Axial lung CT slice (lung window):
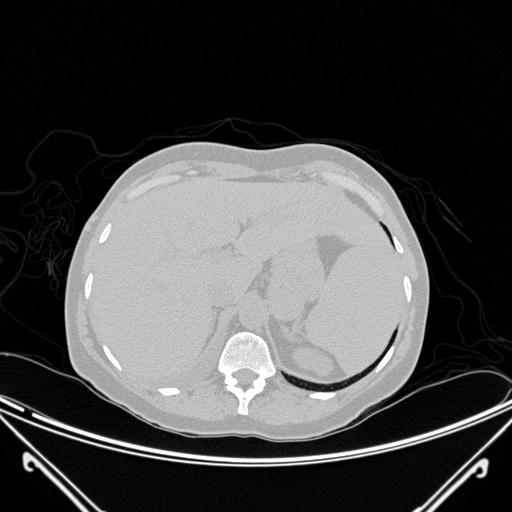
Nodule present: no